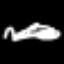
Label: squiggle